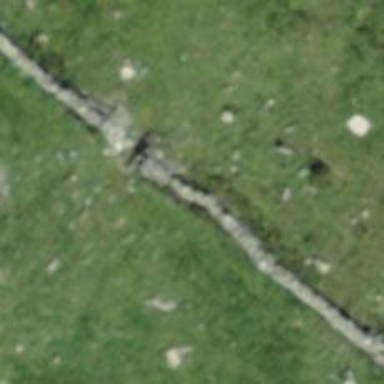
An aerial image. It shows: Dry stone wall barrier.